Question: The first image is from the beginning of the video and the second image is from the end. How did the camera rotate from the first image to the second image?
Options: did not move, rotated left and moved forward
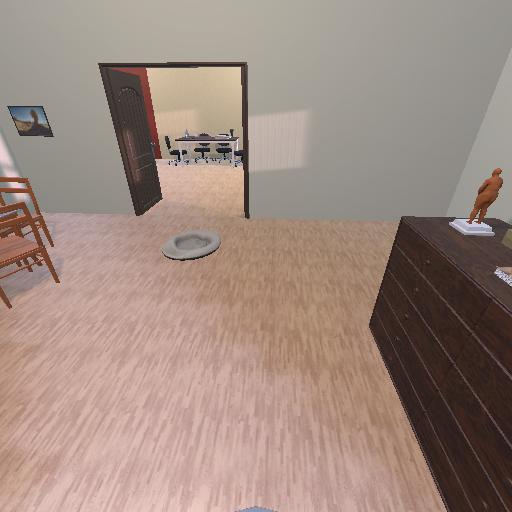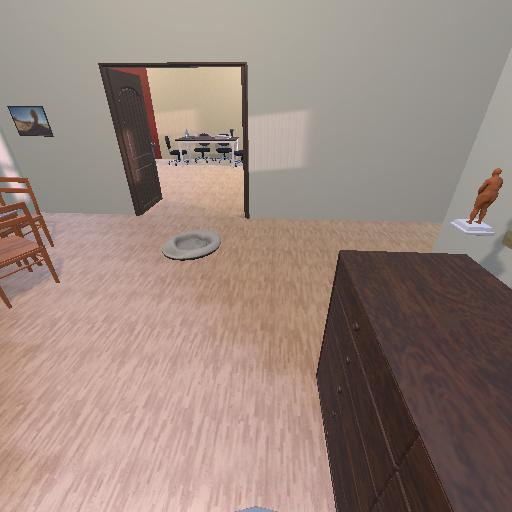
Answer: did not move